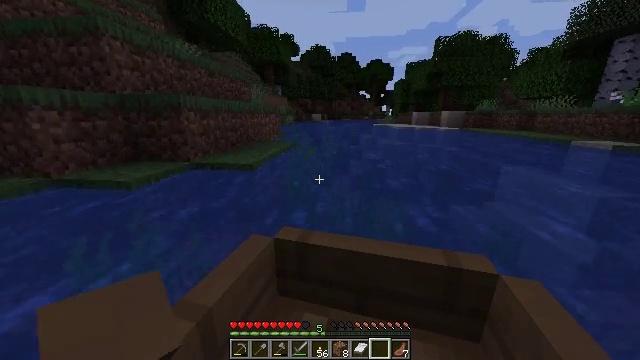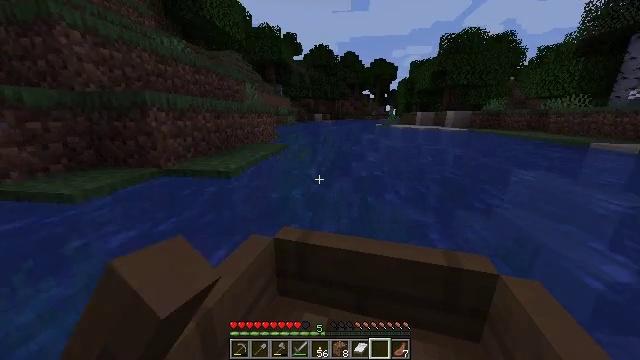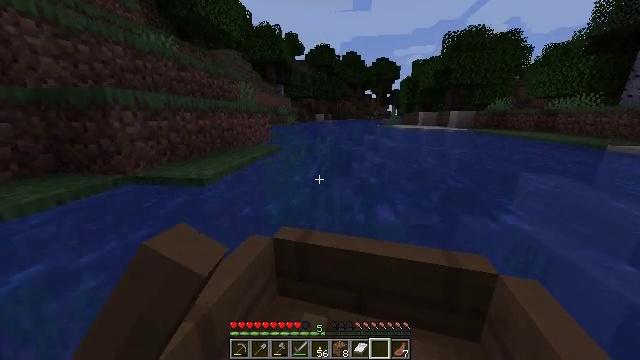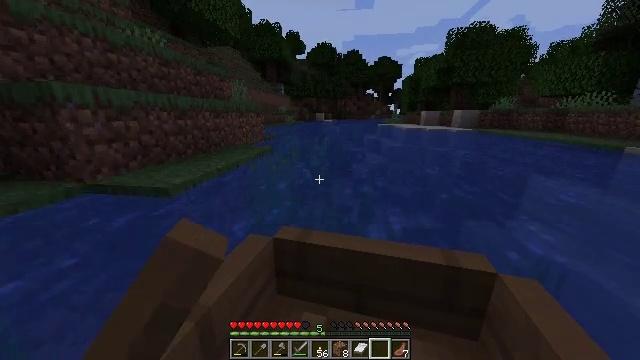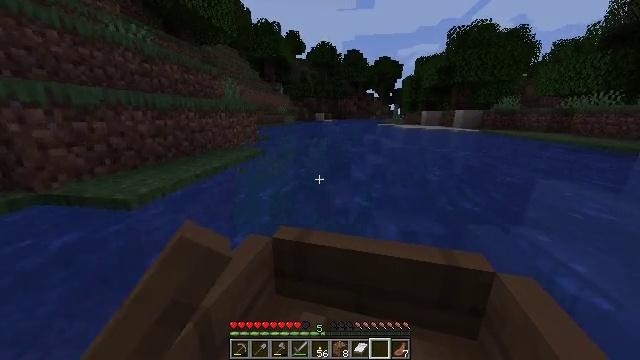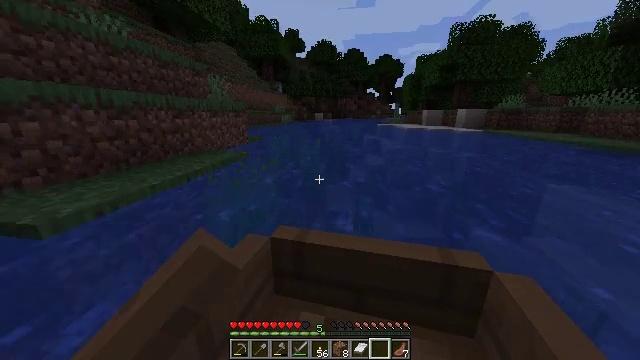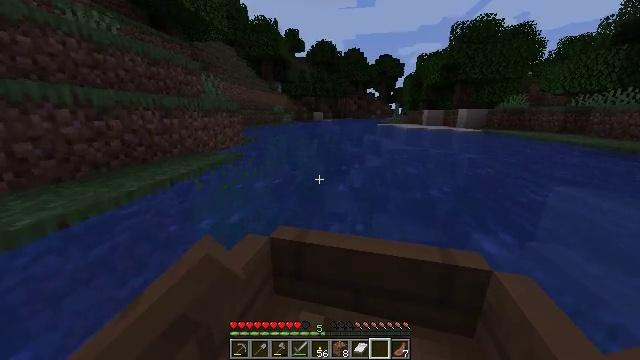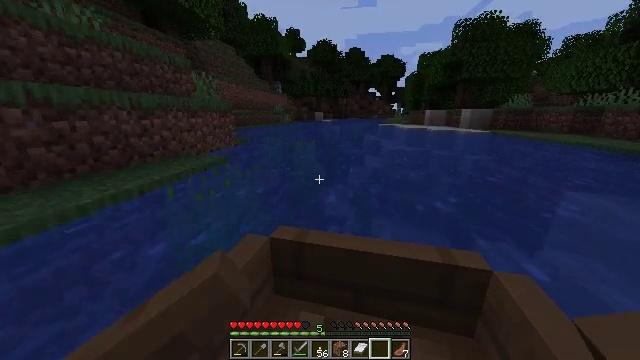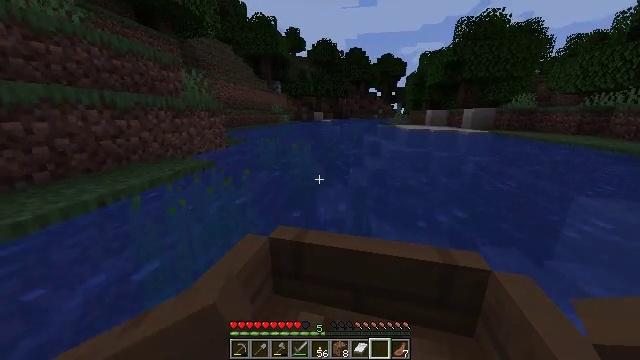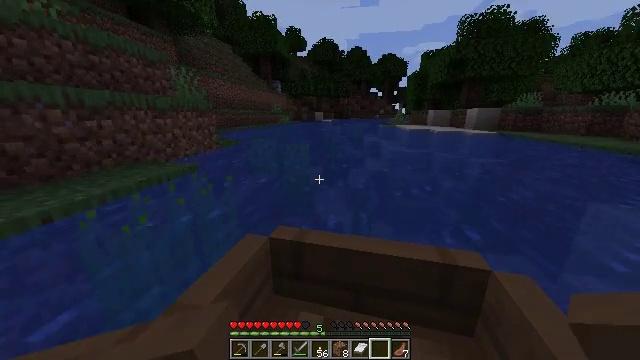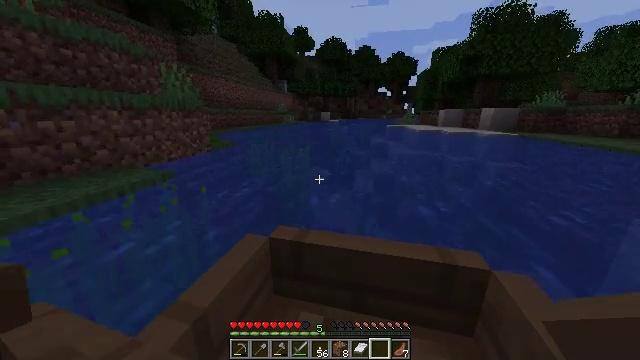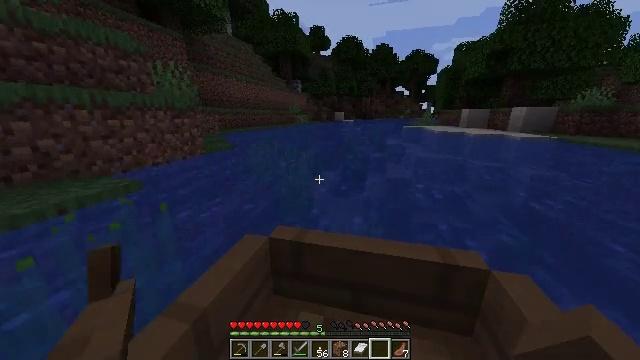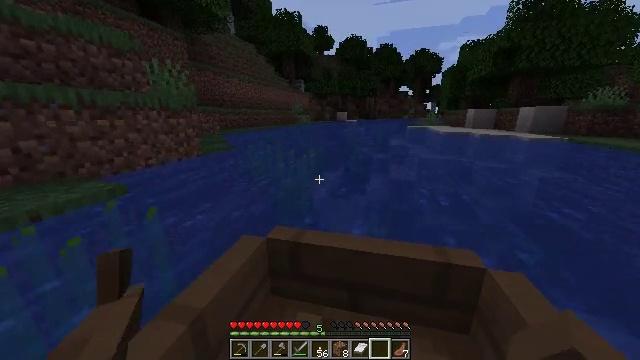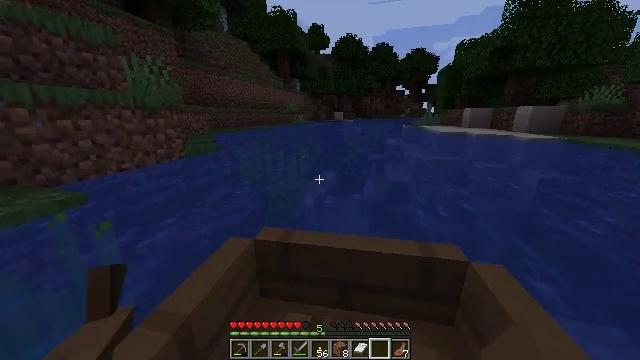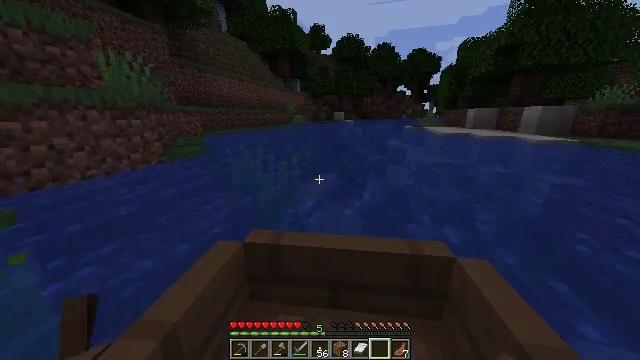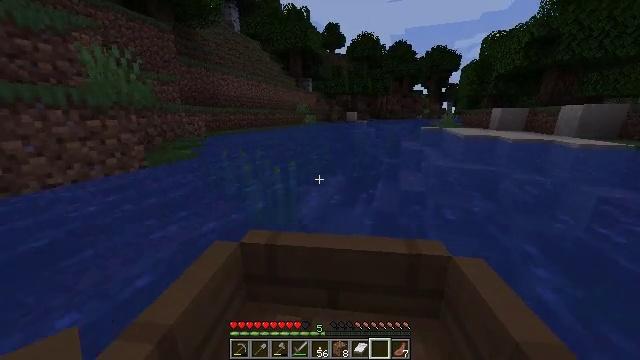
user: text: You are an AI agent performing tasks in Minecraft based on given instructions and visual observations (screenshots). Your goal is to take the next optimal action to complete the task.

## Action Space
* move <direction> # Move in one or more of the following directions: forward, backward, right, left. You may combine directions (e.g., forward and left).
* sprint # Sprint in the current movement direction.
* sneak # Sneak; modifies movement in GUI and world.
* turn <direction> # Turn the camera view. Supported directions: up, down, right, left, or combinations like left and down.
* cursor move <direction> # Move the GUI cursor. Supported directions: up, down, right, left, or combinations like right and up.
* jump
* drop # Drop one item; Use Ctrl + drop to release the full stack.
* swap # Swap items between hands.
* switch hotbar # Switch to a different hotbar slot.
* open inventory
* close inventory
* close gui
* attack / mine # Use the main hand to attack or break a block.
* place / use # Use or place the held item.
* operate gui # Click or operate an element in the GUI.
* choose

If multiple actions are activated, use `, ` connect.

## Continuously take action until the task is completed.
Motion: motion action
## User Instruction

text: Attack the underwater area to get tall seagrass.
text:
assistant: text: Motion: move forward, sprint
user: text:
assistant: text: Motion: move forward, sprint
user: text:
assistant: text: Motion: move forward, sprint
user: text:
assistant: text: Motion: move forward, sprint
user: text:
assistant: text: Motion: move forward, sprint
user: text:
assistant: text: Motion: move forward, sprint
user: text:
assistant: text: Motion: move forward, sprint
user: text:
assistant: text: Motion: move forward and move left, sprint
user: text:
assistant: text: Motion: move forward and move left, sprint
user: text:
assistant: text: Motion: move forward and move left, sprint
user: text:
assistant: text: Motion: move forward and move left, sprint
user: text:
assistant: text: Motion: move forward, sprint
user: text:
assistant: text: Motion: move forward, sprint, turn right
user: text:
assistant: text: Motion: move forward, sprint, turn right
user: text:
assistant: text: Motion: move forward, sprint
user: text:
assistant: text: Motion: move forward, sprint
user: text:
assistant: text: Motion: move forward, sprint, turn right
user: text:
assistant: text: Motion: move forward, sprint, turn right
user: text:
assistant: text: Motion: move forward, sprint, turn right
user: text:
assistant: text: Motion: move forward, sprint, turn right
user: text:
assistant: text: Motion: move forward, sprint
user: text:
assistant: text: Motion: move forward, sprint
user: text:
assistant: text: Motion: move forward and move right, sprint
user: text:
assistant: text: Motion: move forward and move right, sprint
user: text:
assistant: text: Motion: move forward and move right, sprint
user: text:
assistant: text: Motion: move forward, sprint
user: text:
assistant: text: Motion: move forward, sprint
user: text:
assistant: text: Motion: move forward, sprint
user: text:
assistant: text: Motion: move forward, sprint
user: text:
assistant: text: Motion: move forward, sprint